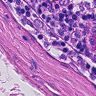
Metastatic tissue present: no